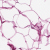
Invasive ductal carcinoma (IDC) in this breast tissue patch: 0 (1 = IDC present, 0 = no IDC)